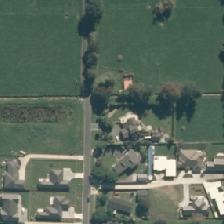
Land cover: urban_build_up